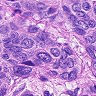
Metastatic tissue present: yes